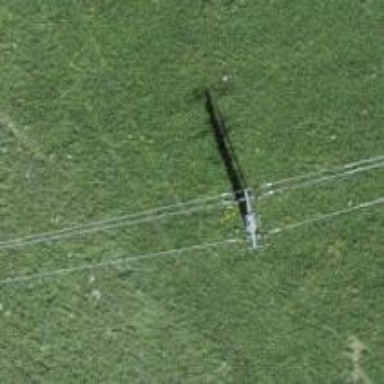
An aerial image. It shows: Power pole.